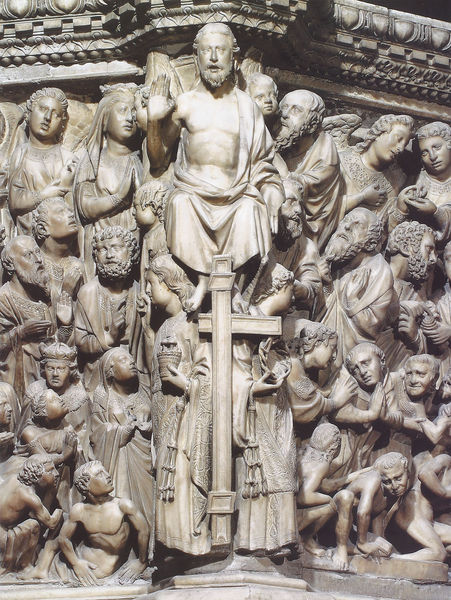
Titel: Kanzel des Doms in Siena
Künstler: Niccolò Pisano
Standort: Siena, Dom (EU - I - Toskana)
Schlagwörter: flügel, hand, kopf, mann, umhang, frauen, menschen, brust, frau, köpfe, marmor, mund, männer, nase, menge, ornament, bart, bärte, bibel, stein, mantel, engel, relief, könig, bauch, oberkörper, becher, gefäß, buch, kreuz, beten, gebet, kanzel, christus, jesus, segen, segnung, predigt, könige, opfer, pokal, anbeten, jünger, maria, maria magdalena, gemeißelt, erhobene hand, gehauen, gewimmel, apostel, gottvater, segnend, przession